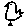
Label: bird